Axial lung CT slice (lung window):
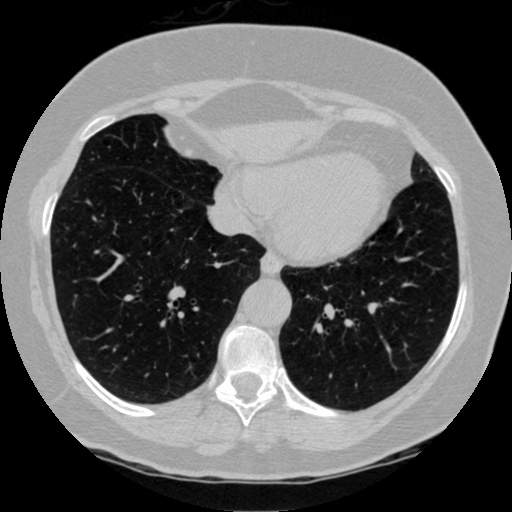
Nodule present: no